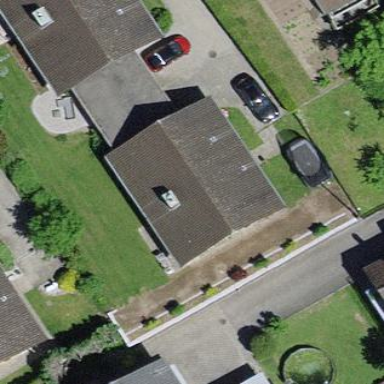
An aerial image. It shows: Semi-detached house with gabled roof.